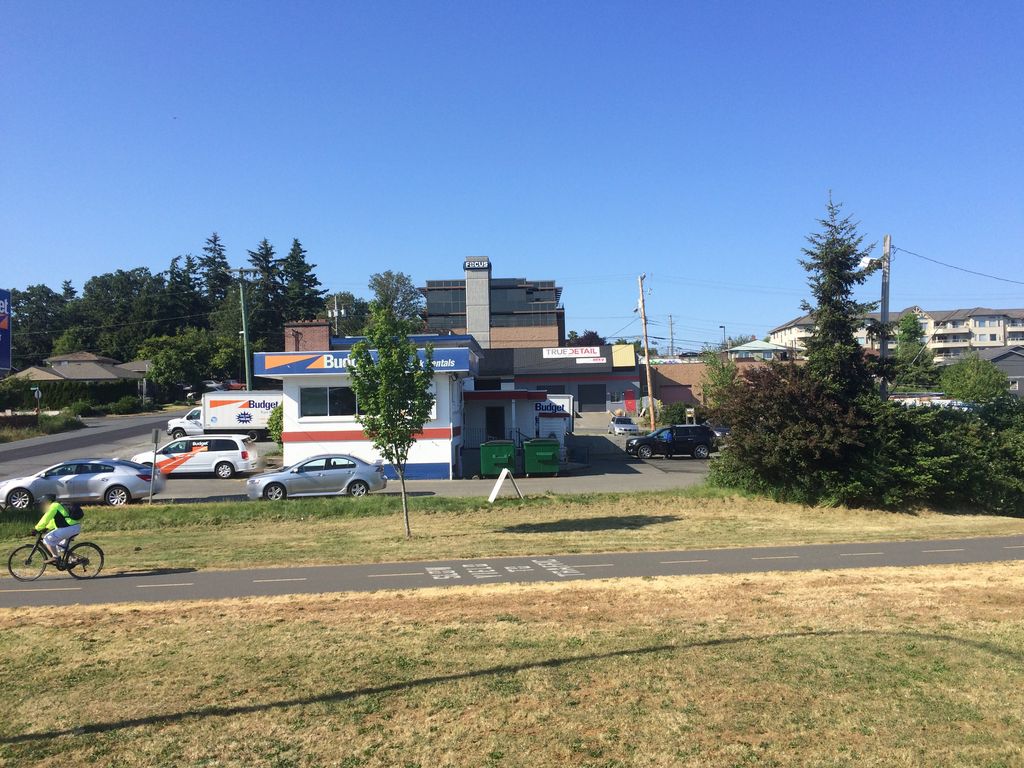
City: victoria